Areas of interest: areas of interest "Wuzhou Fine Ceramic City (Shangdu Road)"
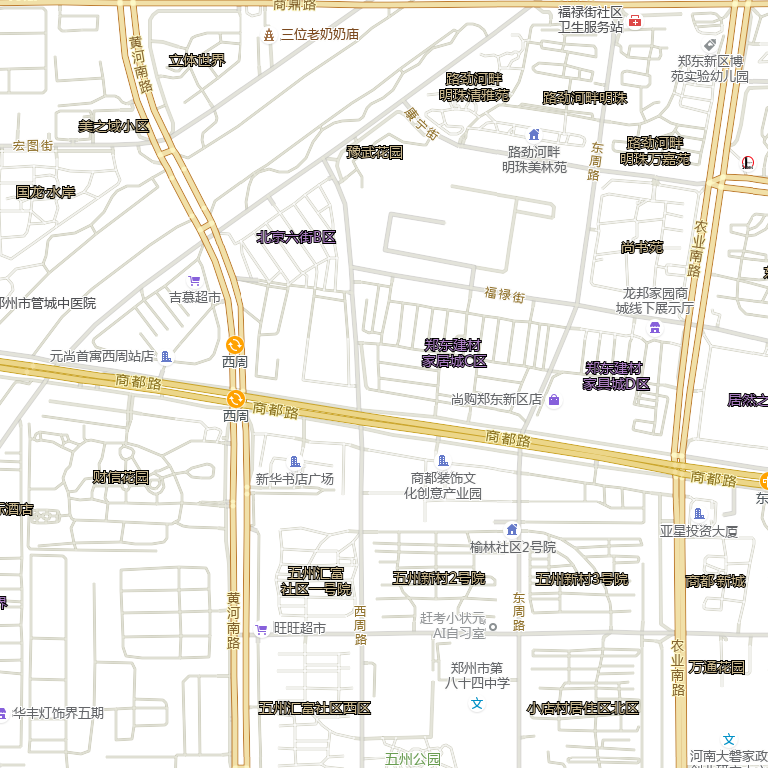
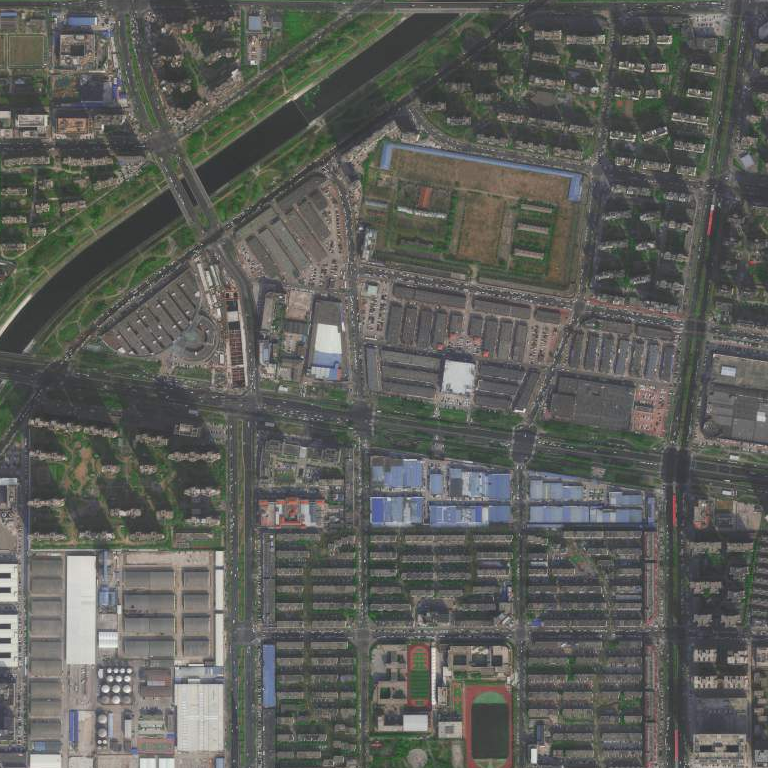